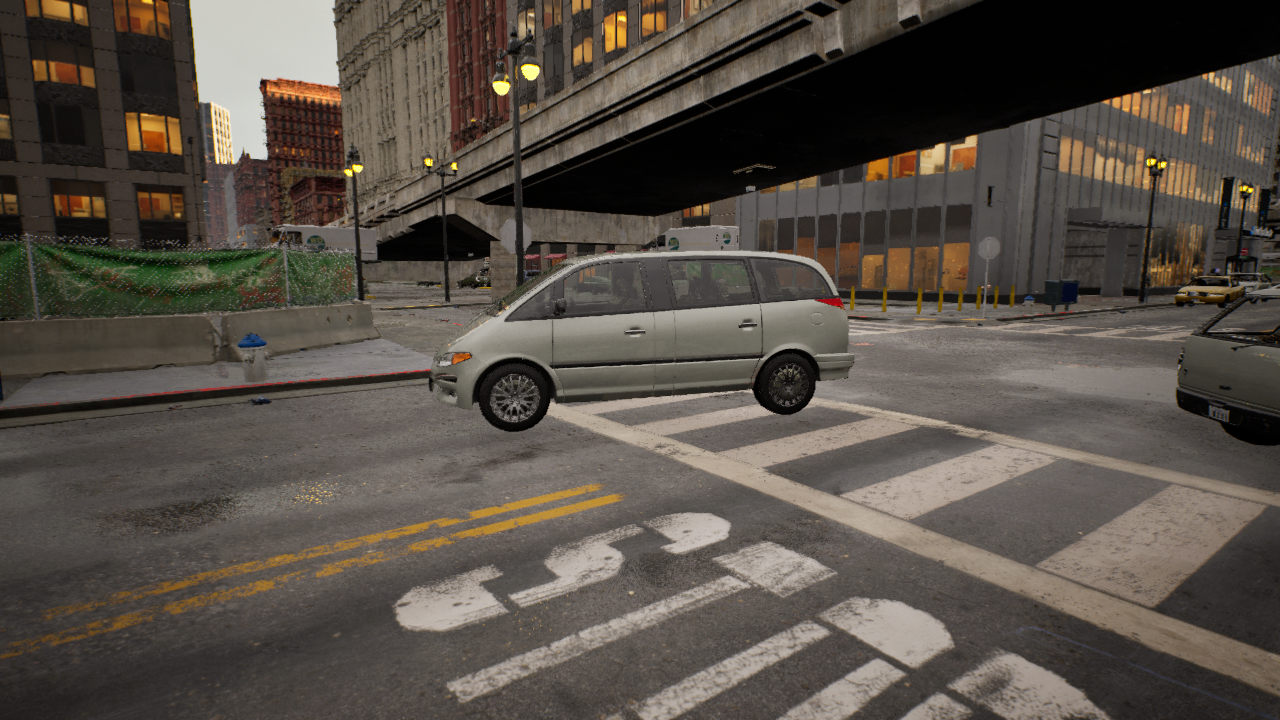
Venue: intersection
Lighting: golden hour
Vehicle rig: minivan